Question: How can I put Back Arrow or Back Button on the top left side of Action Bar of Android App. Below is the code and screenshot.
I have gone through many tutorials and everytime I got some kind of error. So Now I posted my code here and I hope someone will surely help me. Thanks :)
'''
@Override
protected void onCreate(Bundle savedInstanceState) {
setTitle("Search Station");
super.onCreate(savedInstanceState);
setContentView(R.layout.activity_search);
editIntent = new Intent(this, EditStationActivity.class);
}
public void onResume(){
super.onResume();
updateList("");
}
@Override
public boolean onCreateOptionsMenu(Menu menu) {
getMenuInflater().inflate(R.menu.search, menu);
return true;
}
@Override
public boolean onOptionsItemSelected(MenuItem item) {
int id = item.getItemId();
if(id == R.id.add_station){
Intent intent = new Intent(this, AddStationActivity.class);
startActivity(intent);
}
return super.onOptionsItemSelected(item);
}
public void findStation(View view) {
EditText keywrd = (EditText) findViewById(R.id.keyword);
String keyword = keywrd.getText().toString();
updateList(keyword);
}
public void updateList(String condition) {
DbHandler dbh = new DbHandler(this);
SQLiteDatabase db = dbh.getReadableDatabase();
String[] projection = {
DbHandler.StationsHandler.COLUMN_NAME_ENTRY_ID,
DbHandler.StationsHandler.COLUMN_NAME_TITLE
};
Cursor c;
if (!condition.equals("")) {
String cond = DbHandler.StationsHandler.COLUMN_NAME_TITLE+" LIKE ?";
String[] params = {
"%"+condition+"%"
};
c = db.query(DbHandler.StationsHandler.Table_Name, projection, cond, params, null, null, null);
} else
c = db.query(DbHandler.StationsHandler.Table_Name, projection, null, null, null, null, null);
if(c.getCount() == 0) {
items = new String[1];
items[0] = "No Station found";
ids = new String[1];
ids[0] = "0";
} else {
items = new String[c.getCount()];
ids = new String[c.getCount()];
c.moveToFirst();
int i = 0;
do {
ids[i] = c.getString(0);
items[i++] = c.getString(1);
}
while (c.moveToNext());
}
db.close();
dbh.close();
ListView stationList = (ListView) findViewById(R.id.station_list);
ArrayAdapter<String> adapter = new ArrayAdapter<String>(this, android.R.layout.simple_list_item_1, items);
stationList.setAdapter(adapter);
stationList.setOnItemClickListener(new AdapterView.OnItemClickListener() {
@Override
public void onItemClick(AdapterView<?> parent, View view, int position, long id) {
if(ids[position].equals("0"))
return;
editIntent.putExtra(EDITID, ids[position]);
startActivity(editIntent);
}
});
}
'''

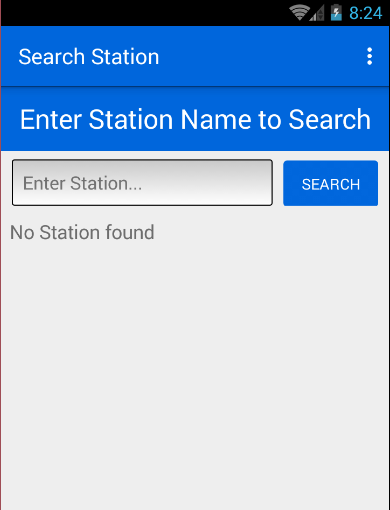
Answer: Extend your activity as ActionBarActivity and use the following in your onCreate() method
'getSupportActionBar().setDisplayHomeAsUpEnabled(true);'
Add this to your activity
'''
@Override
public boolean onOptionsItemSelected(MenuItem item) {
switch (item.getItemId()) {
case android.R.id.home:
onBackPressed();
return true;
default:
return super.onOptionsItemSelected(item);
}
}
'''